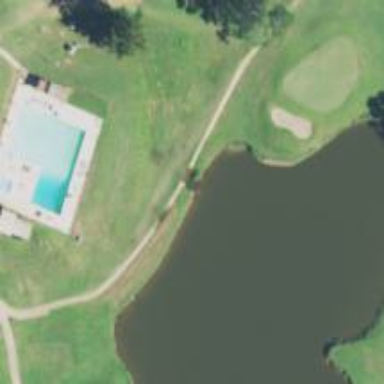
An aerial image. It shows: Golf cartpath that is also road path.